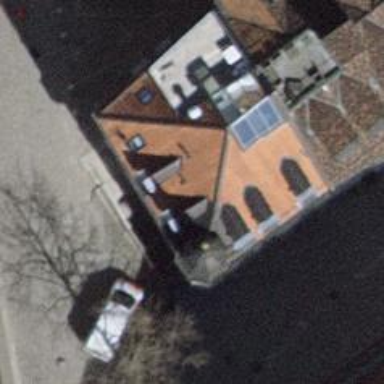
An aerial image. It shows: Bar.